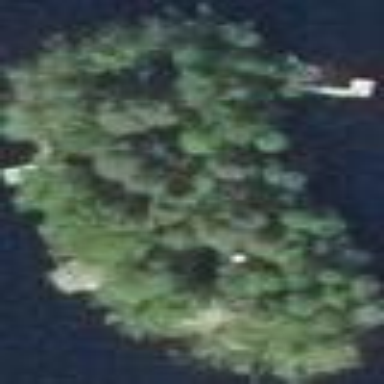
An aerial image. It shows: Islet.